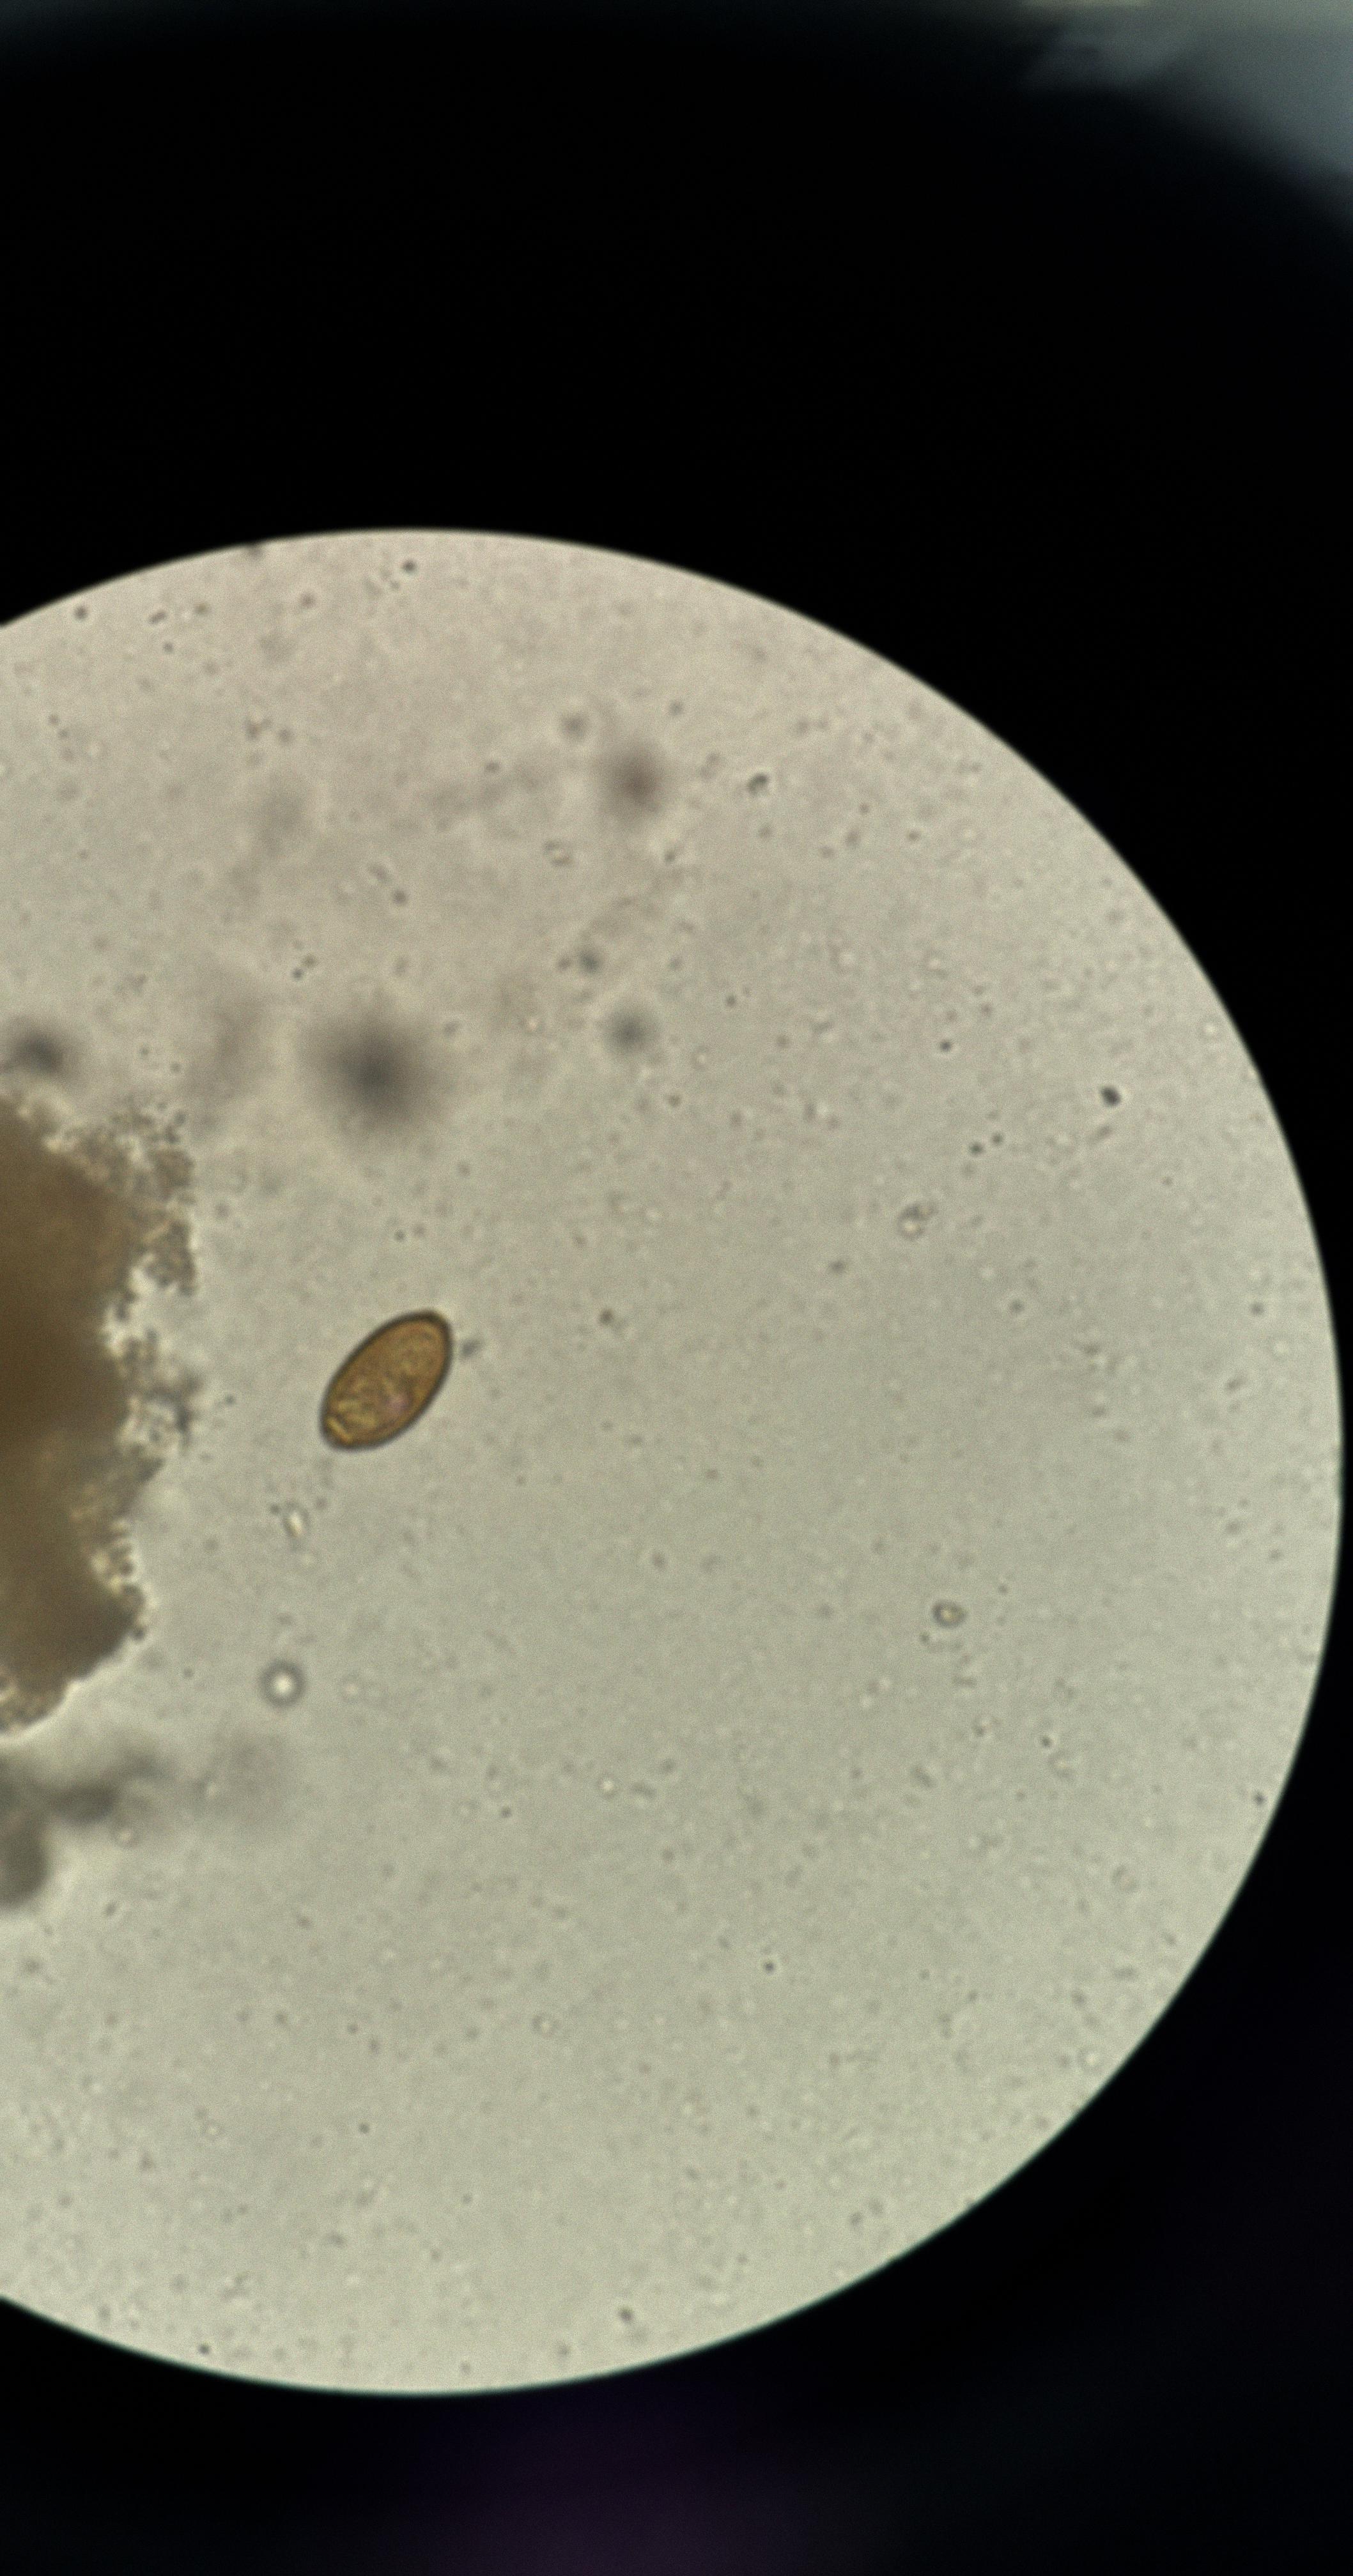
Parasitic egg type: Trichuris trichiura